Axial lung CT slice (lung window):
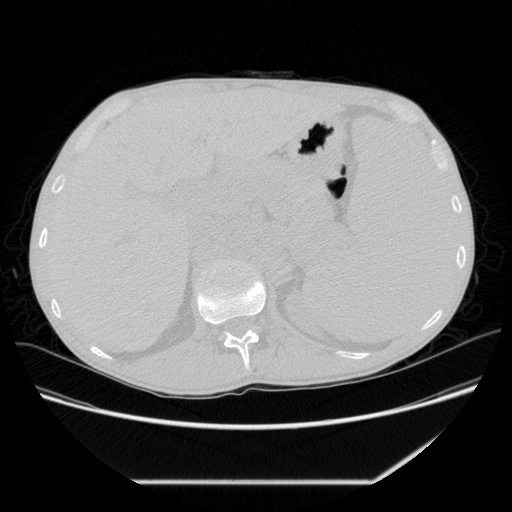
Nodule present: no